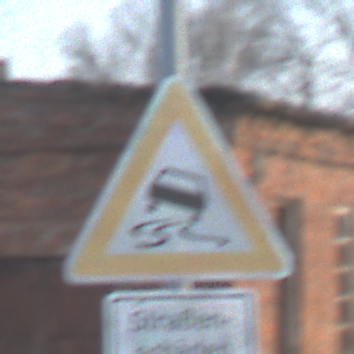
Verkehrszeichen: SchleuderOderRutschgefahr
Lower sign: HinweiseAufGefahrenDurchVerbaleAngabe3
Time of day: SunriseSunset
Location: Outdoor (Suburban)
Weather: PartlyCloudy
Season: Winter
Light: Natural